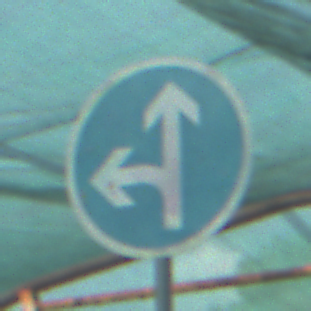
Verkehrszeichen: VorgeschriebeneFahrtrichtungGeradeausOderLinks
Umgebung: Roofed, Special
Tageszeit: MorningAfternoon
Wetter: PartlyCloudy
Licht: Natural
Jahreszeit: NotSpecified
Kontrast: MediumContrast